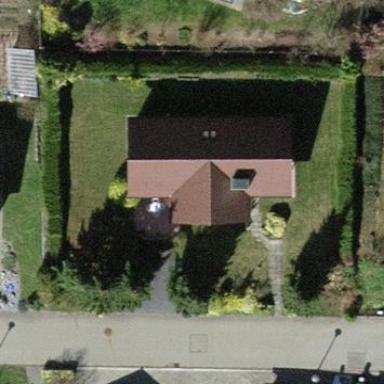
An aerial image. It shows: Detached building with gabled roof.